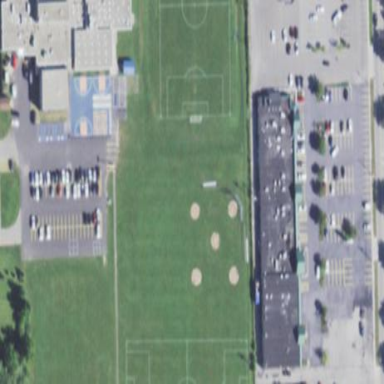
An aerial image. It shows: Baseball pitch for leisure and sports activities.